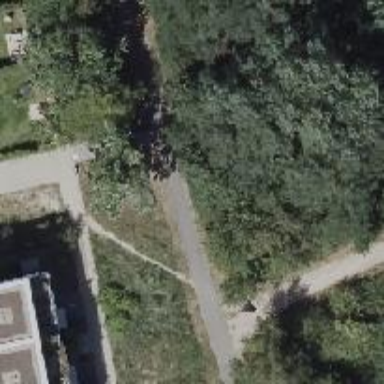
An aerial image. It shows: Footway.